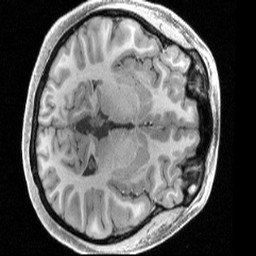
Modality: T1w
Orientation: axial
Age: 19
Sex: female
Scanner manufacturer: siemens
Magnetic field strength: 3 T
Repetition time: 2.4 s
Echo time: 0.00231 s